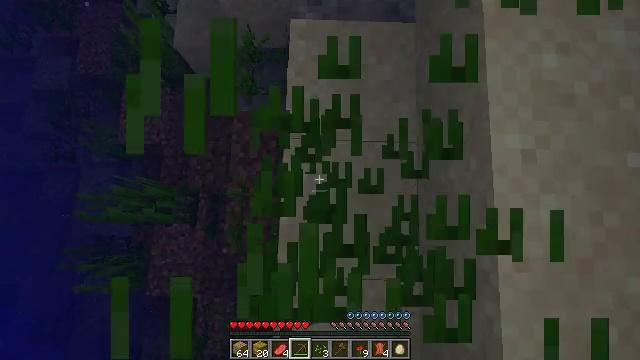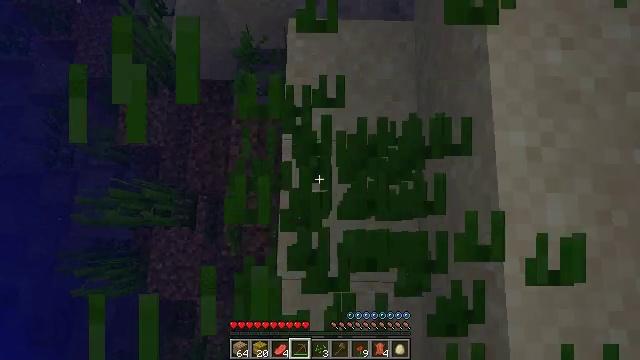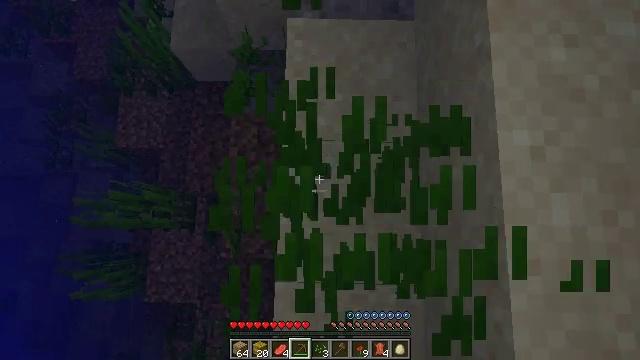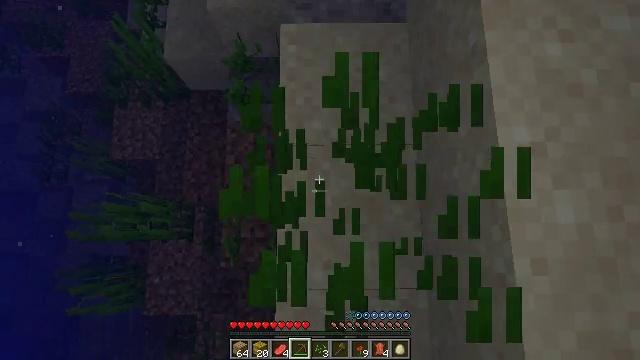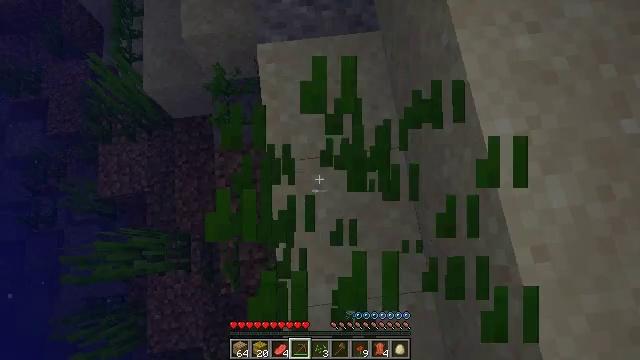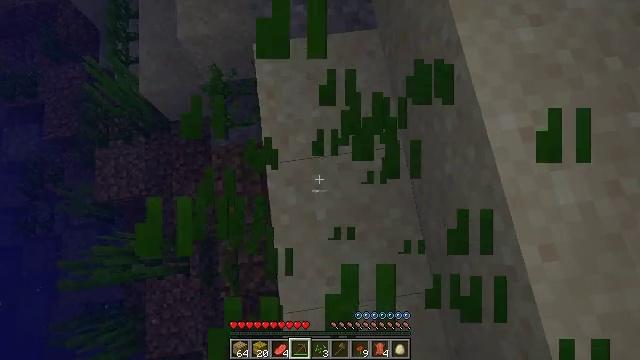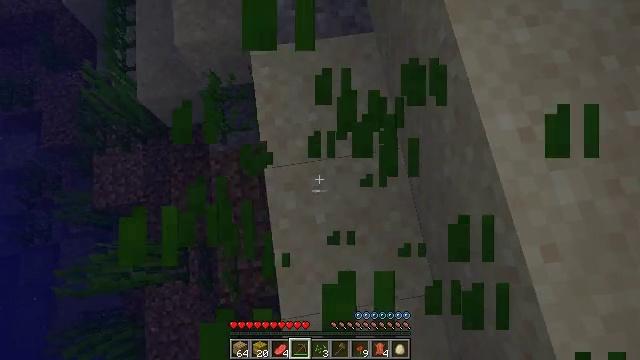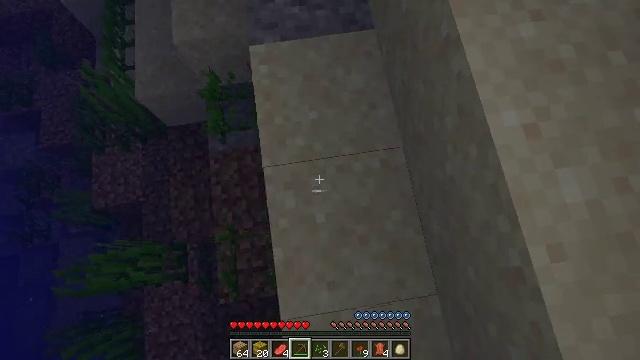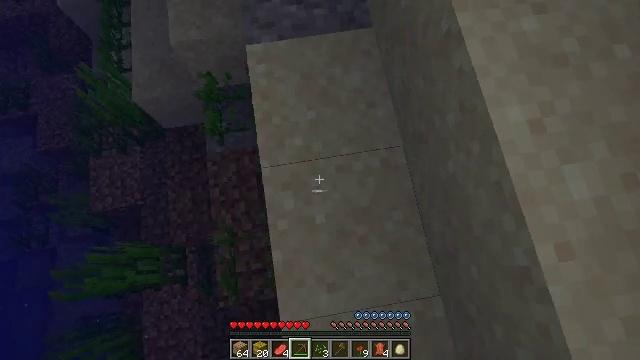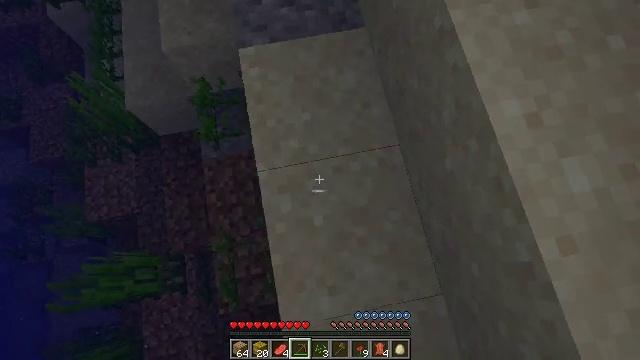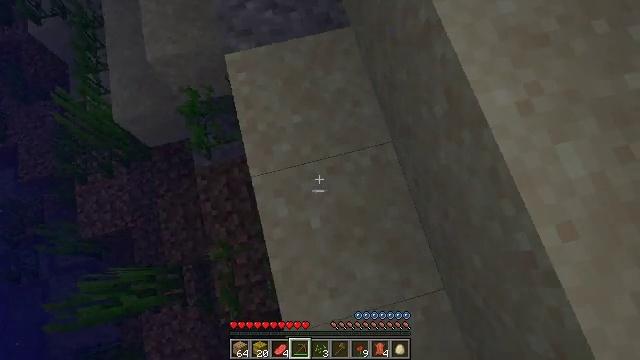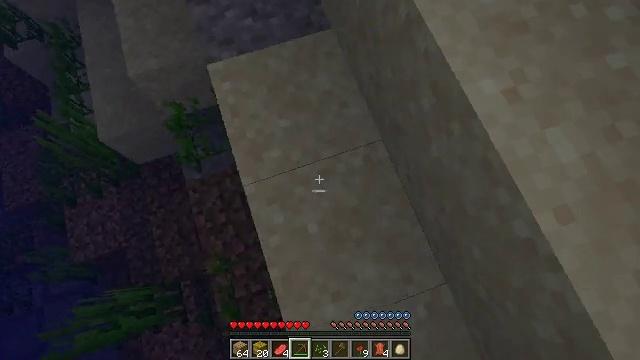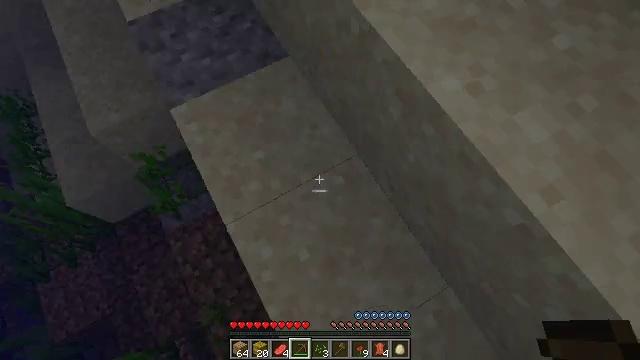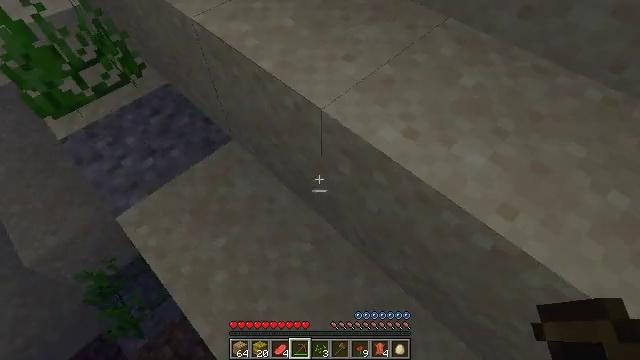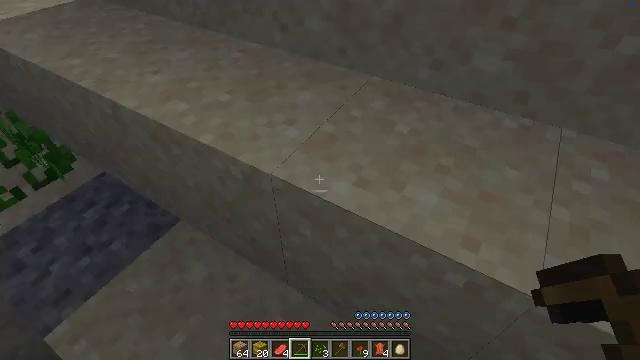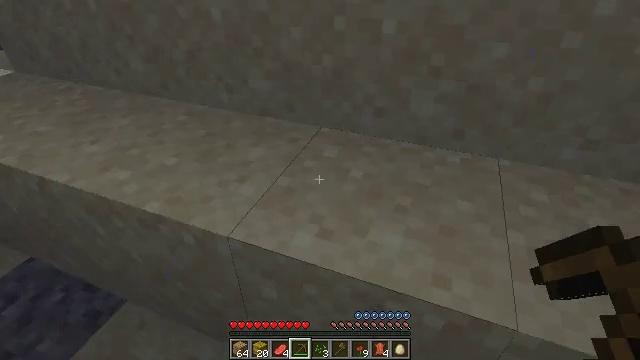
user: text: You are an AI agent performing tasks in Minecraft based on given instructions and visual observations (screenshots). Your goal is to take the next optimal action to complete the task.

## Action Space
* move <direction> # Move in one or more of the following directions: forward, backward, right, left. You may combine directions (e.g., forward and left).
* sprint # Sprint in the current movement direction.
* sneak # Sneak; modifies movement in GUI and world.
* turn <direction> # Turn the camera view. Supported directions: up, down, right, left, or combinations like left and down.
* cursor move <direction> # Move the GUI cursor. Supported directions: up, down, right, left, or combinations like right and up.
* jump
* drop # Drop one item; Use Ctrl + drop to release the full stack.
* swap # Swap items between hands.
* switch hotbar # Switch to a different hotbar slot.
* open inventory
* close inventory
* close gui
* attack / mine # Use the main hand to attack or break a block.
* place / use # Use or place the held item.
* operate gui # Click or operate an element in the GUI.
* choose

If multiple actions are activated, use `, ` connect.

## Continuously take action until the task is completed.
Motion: motion action
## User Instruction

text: Gather seagrass near the seafloor.
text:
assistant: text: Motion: no_op
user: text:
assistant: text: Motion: no_op
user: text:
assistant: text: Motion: turn right and up
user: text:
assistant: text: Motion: turn right and up
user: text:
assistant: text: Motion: no_op
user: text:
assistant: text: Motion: no_op
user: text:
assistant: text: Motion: no_op
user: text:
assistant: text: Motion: no_op
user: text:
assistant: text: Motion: turn right
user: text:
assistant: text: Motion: turn right
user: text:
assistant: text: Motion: turn right
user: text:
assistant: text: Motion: turn right and up
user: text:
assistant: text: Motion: move forward, turn right and up
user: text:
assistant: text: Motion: move forward, turn right and up
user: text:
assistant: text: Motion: move forward, turn right and up
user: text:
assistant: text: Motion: move forward, turn right and up
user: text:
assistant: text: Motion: move forward, turn right and up
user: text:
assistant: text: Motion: move forward
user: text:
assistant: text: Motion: move forward
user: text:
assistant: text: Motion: move forward
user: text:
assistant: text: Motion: move forward, jump
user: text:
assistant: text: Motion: move forward, jump
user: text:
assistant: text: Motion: move forward, jump
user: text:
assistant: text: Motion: move forward, jump
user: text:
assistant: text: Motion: move forward, jump
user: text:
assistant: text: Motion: move forward
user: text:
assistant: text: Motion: move forward
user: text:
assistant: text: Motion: move forward
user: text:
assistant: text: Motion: move forward, turn up
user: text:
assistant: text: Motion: move forward